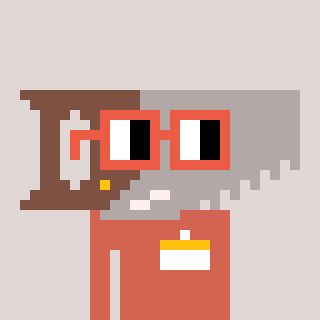
a pixel art character with square orange glasses, a saw-shaped head and a peachy-colored body on a warm background